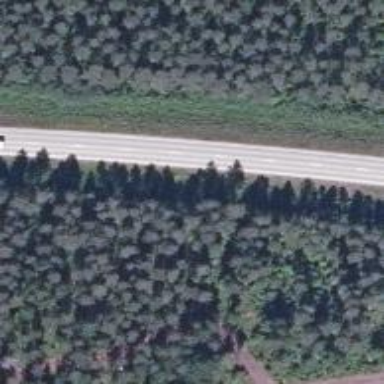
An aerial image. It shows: Asphalt road classified as trunk highway.